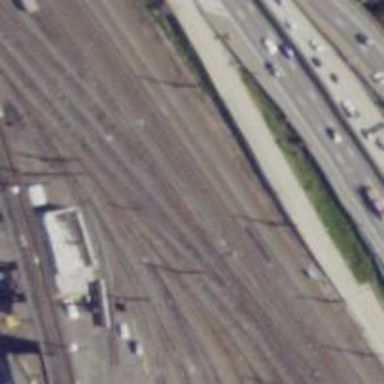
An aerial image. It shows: Railway with electrified contact lines.